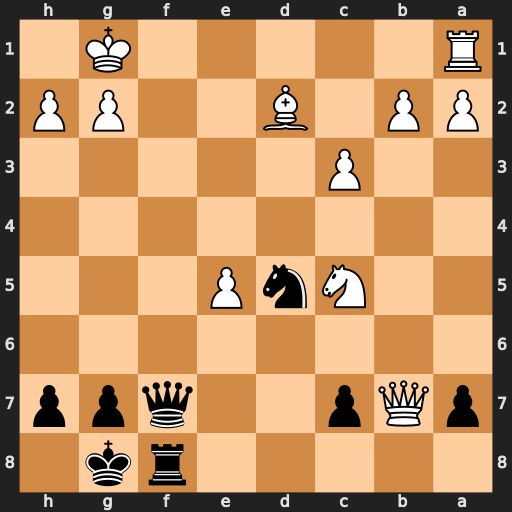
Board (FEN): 5rk1/pQp2qpp/8/2NnP3/8/2P5/PP1B2PP/R5K1
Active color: b
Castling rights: -
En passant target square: -
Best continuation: Qf2+ Kh1 Qf1+ Rxf1 Rxf1#